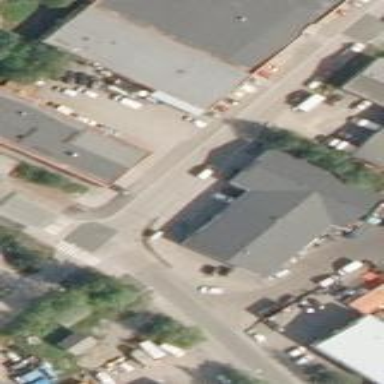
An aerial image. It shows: Retail building.